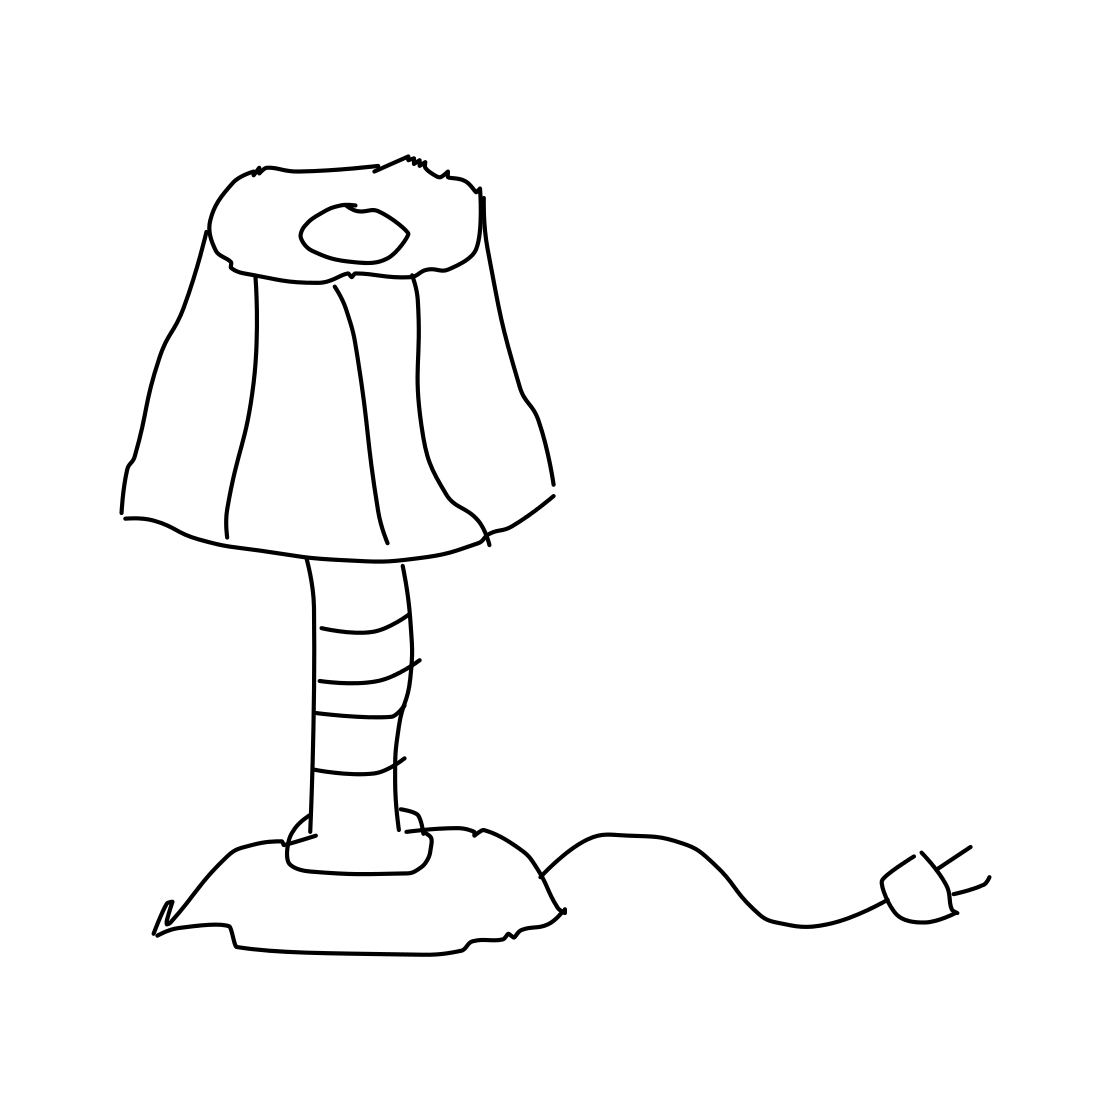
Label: tablelamp